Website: bh-photo
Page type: cross-sells
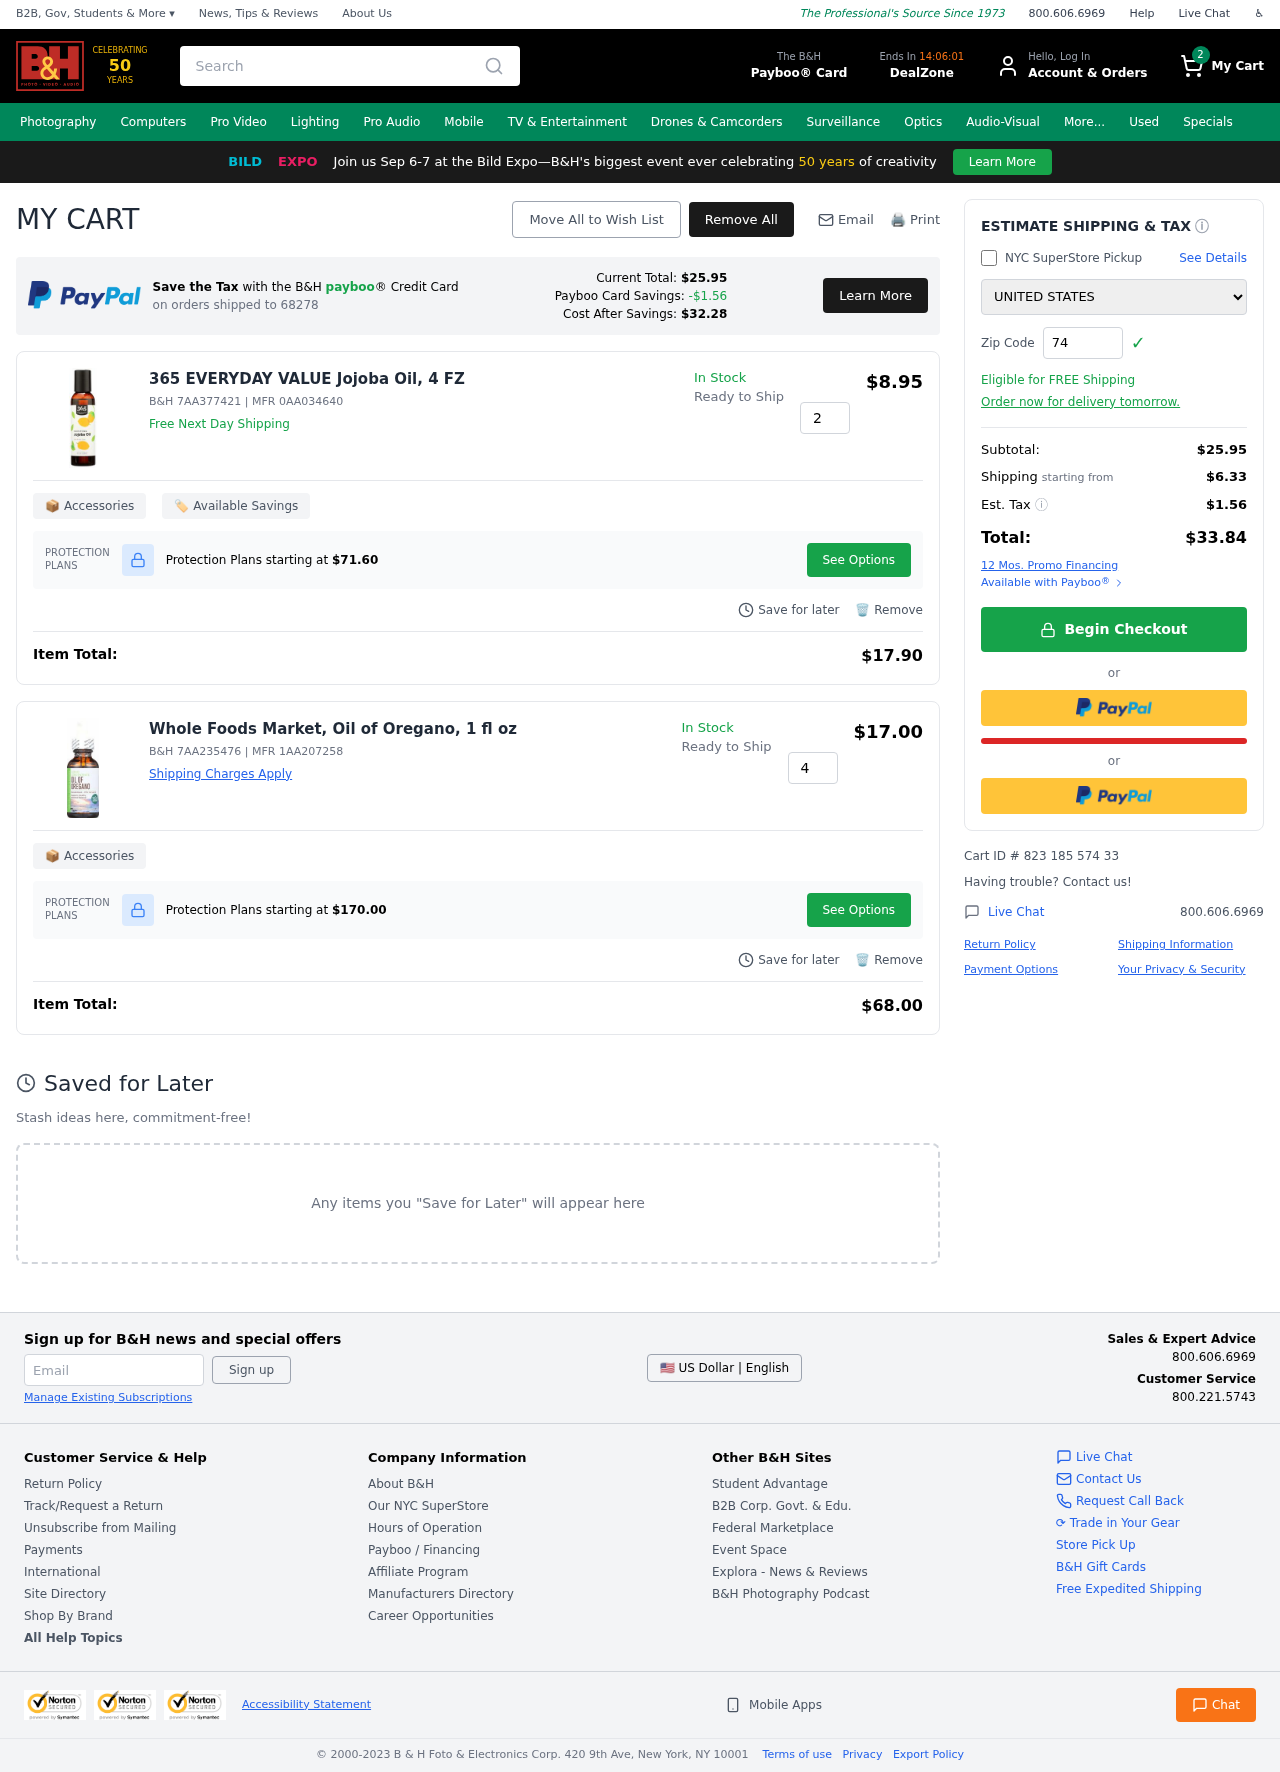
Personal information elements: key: PII_COUNTRY
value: United States
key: PII_POSTCODE
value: on orders shipped to 68278
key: PII_POSTCODE2
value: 74245
Product elements: key: PRODUCT1_NAME
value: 365 EVERYDAY VALUE Jojoba Oil, 4 FZ
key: PRODUCT1_PRICE
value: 8.95
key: PRODUCT1_QUANTITY
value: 2
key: PRODUCT2_NAME
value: Whole Foods Market, Oil of Oregano, 1 fl oz
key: PRODUCT2_PRICE
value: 17
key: PRODUCT2_QUANTITY
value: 4
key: PRODUCT1_SKU
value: B&H 7AA377421
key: PRODUCT1_MFR
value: MFR 0AA034640
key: PRODUCT1_PROTECTION_PRICE
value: $71.60
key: PRODUCT1_ITEM_TOTAL
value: $17.90
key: PRODUCT2_SKU
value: B&H 7AA235476
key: PRODUCT2_MFR
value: MFR 1AA207258
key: PRODUCT2_PROTECTION_PRICE
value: $170.00
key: PRODUCT2_ITEM_TOTAL
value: $68.00
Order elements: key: ORDER_NUM_ITEMS
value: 2
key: PAYBOO_CURRENT_TOTAL
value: $25.95
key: ORDER_SUBTOTAL
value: $25.95
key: ORDER_SHIPPING_COST
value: $6.33
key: ORDER_TAX
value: $1.56
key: ORDER_TOTAL
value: $33.84
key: ORDER_ID
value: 823 185 574 33
Search elements: key: HEADER_SEARCH
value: Search
Other elements: key: PAYBOO_SAVINGS
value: -$1.56
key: PAYBOO_COST_AFTER_SAVINGS
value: $32.28